Interaction volume radius: 5 \u00c5
Interaction volume height: 30 \u00c5
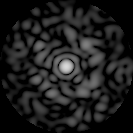
Disorder parameter: 0.8135